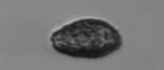
Label: Pseudochattonella_farcimen